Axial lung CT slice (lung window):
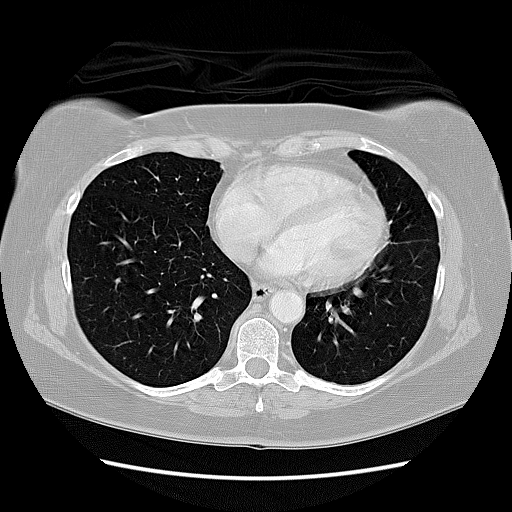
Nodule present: no